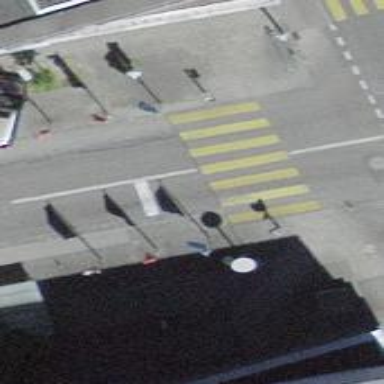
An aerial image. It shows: Road with traffic signals.